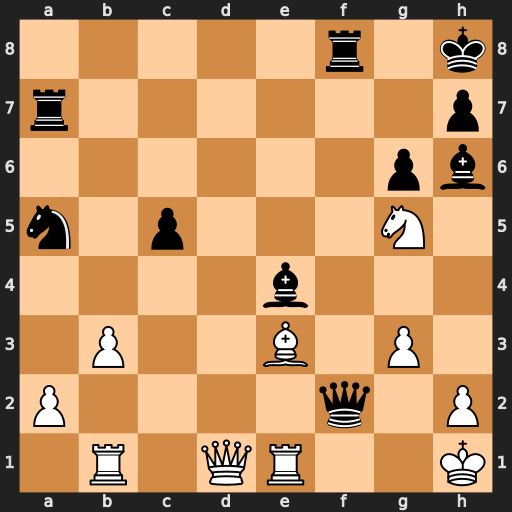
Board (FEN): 5r1k/r6p/6pb/n1p3N1/4b3/1P2B1P1/P4q1P/1R1QR2K
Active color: w
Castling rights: -
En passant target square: -
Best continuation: Nxe4 Qxe3 Rxe3